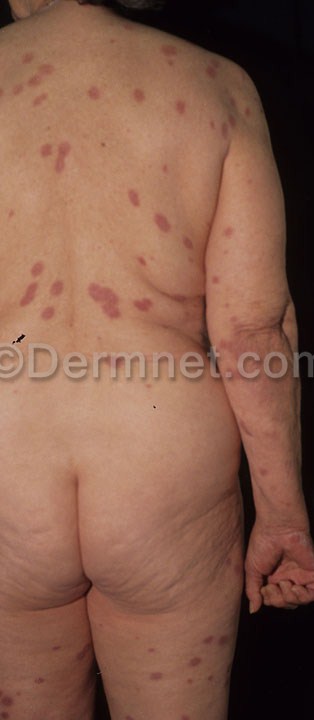
Disease: Vasculitis Photos